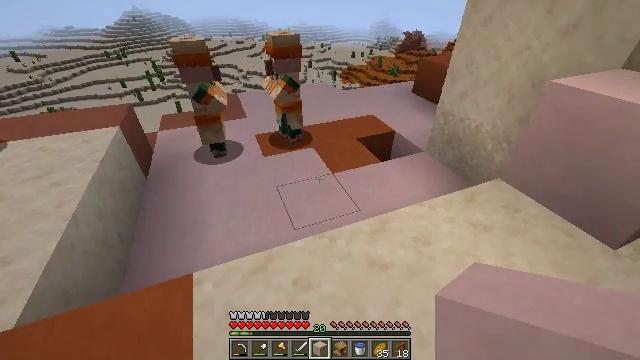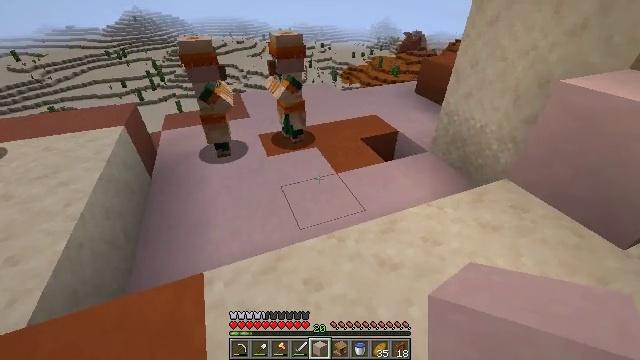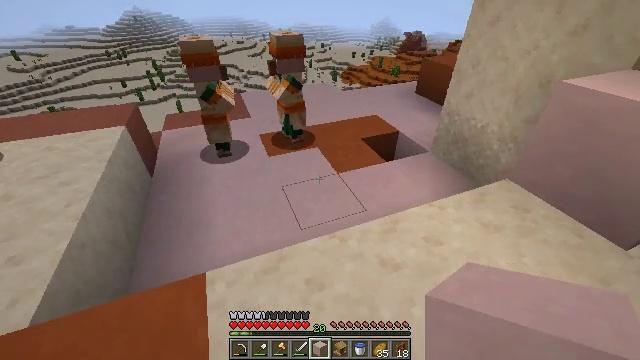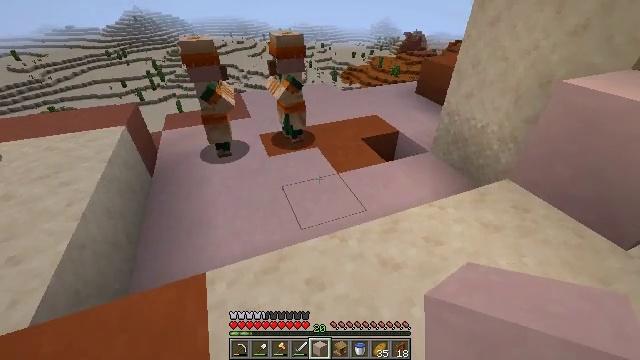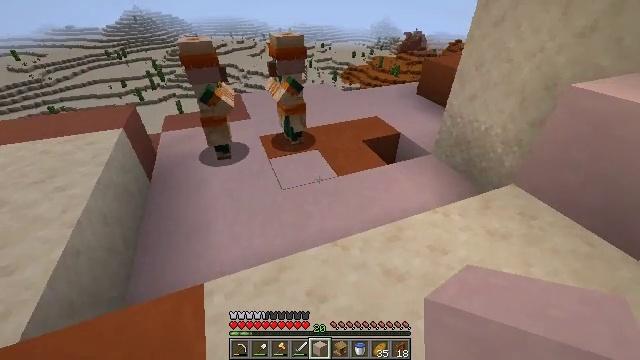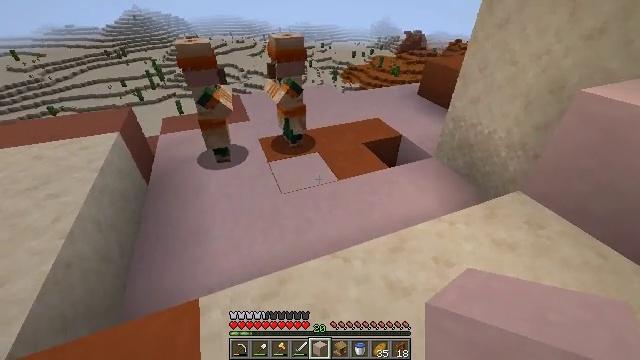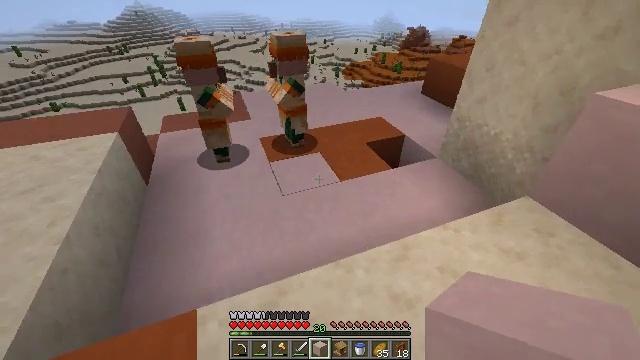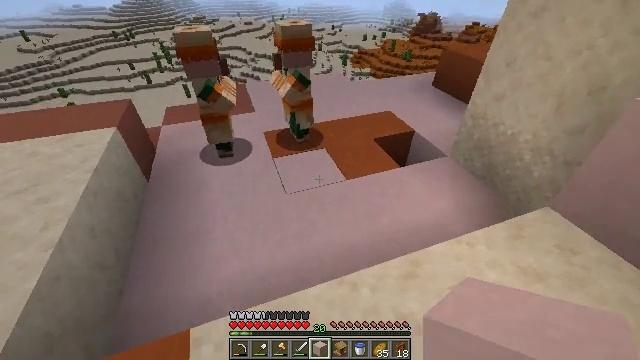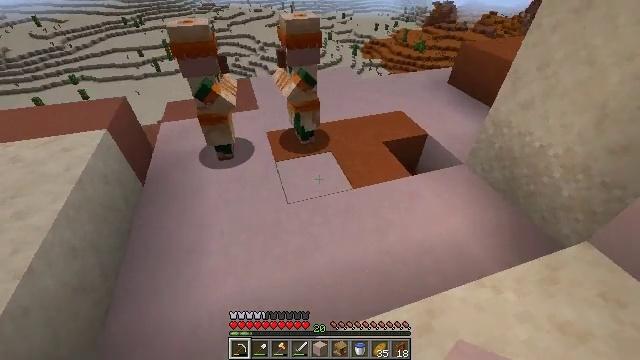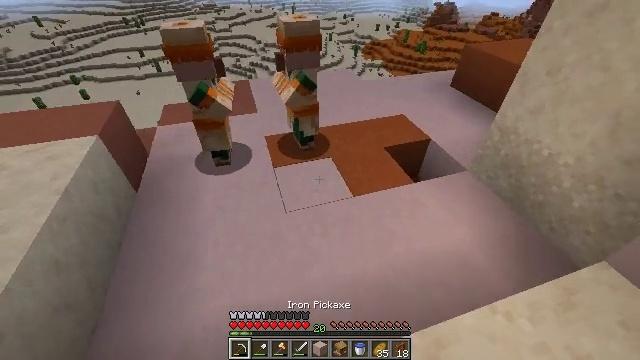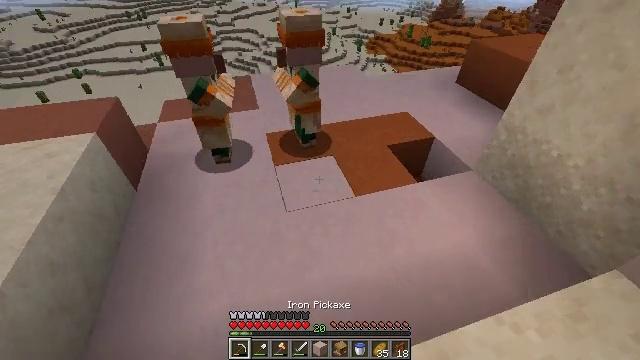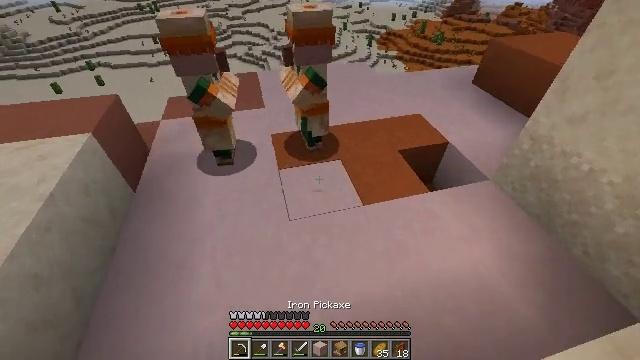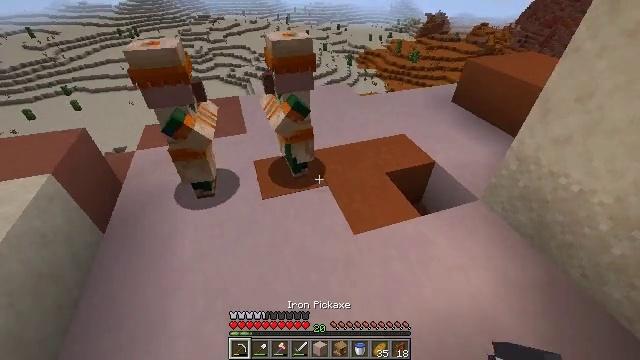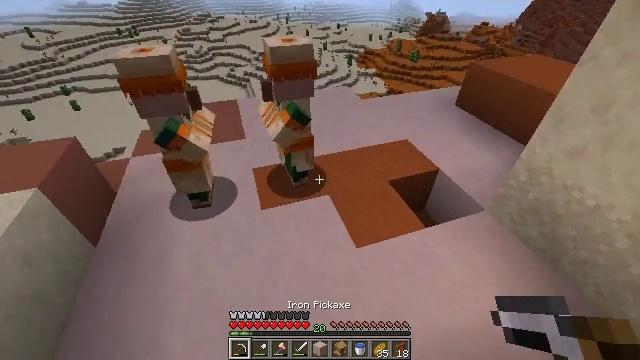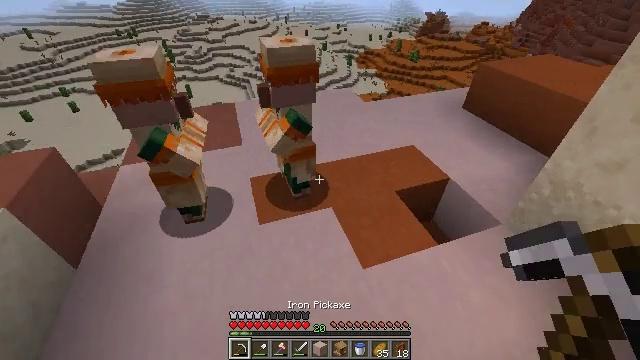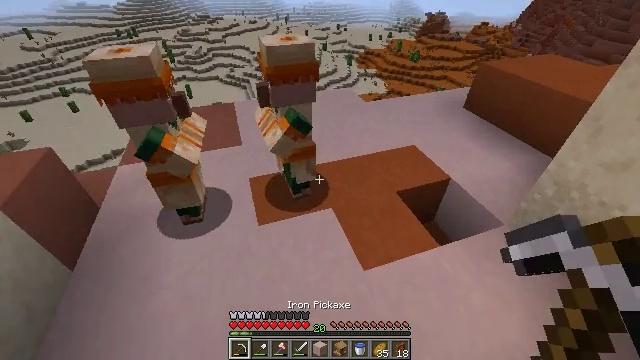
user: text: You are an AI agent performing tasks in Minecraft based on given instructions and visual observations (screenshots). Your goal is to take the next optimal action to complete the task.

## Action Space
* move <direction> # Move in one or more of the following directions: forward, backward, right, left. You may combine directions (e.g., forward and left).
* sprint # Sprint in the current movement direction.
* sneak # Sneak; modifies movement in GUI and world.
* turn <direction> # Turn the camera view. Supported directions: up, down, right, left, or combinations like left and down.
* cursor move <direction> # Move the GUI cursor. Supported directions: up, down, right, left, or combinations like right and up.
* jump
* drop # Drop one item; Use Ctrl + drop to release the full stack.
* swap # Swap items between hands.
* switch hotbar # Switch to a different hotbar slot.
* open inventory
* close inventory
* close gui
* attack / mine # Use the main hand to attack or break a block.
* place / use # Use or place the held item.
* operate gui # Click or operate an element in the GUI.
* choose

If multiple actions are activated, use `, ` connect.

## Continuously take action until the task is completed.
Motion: motion action
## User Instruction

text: Dig white terracotta from a structure.
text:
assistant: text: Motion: no_op
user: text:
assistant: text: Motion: no_op
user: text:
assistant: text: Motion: no_op
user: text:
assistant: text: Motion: move forward
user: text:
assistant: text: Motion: move forward
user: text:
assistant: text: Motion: move forward
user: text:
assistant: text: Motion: move forward, turn left and down
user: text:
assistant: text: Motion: move forward, turn left and down, switch to hotbar 1
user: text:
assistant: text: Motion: move forward, switch to hotbar 1
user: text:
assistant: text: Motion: move forward, turn down, switch to hotbar 1
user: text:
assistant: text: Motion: move forward, turn left and down, switch to hotbar 1
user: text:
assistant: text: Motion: move forward, turn right and up, switch to hotbar 1
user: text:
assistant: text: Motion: move forward
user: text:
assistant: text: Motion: move forward
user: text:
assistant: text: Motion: move forward
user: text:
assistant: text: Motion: move forward
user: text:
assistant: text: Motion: move forward, turn right
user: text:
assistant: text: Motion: move forward, turn down
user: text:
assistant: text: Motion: turn down
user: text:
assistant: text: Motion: turn down
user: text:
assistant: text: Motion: turn left and down
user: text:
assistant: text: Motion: no_op
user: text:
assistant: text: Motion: turn left
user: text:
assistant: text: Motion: turn left
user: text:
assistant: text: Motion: turn left
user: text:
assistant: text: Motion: no_op
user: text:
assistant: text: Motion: no_op
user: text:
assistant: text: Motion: no_op
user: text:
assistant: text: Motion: no_op
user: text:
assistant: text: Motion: attack / mine